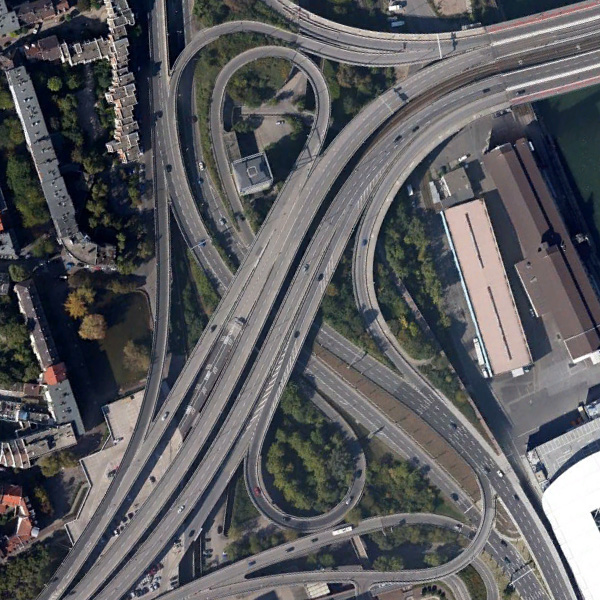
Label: Viaduct